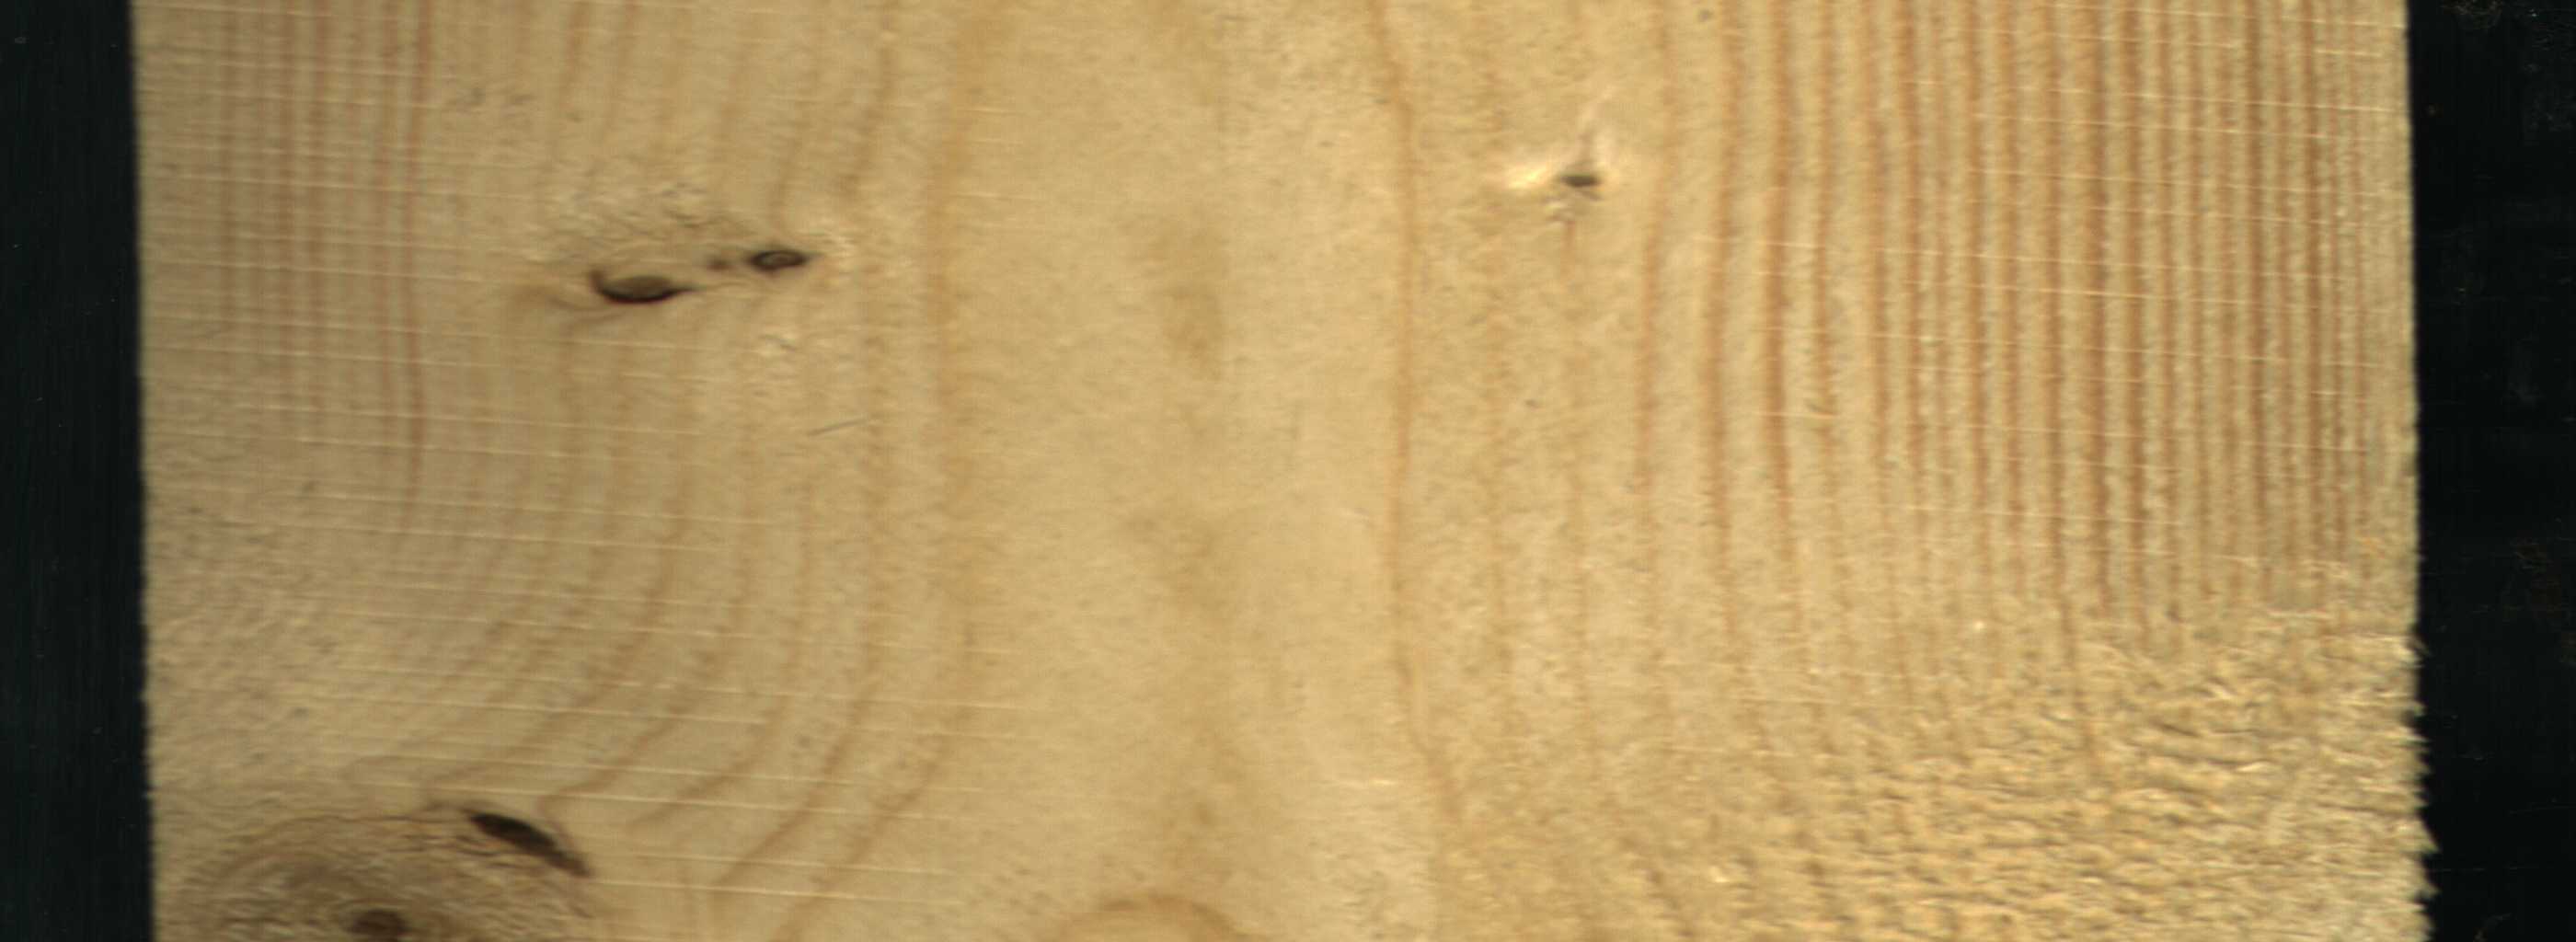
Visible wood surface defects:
resin
Dead_Knot
Dead_Knot
Live_Knot
Live_Knot